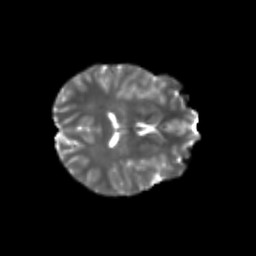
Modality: T2w
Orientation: axial
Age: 24
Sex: female
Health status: healthy
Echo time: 0.074 s